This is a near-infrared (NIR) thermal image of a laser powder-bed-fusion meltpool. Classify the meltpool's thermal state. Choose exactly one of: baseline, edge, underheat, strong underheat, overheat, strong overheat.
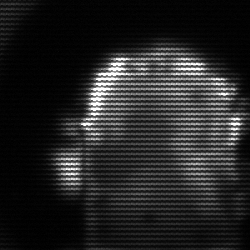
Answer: baseline